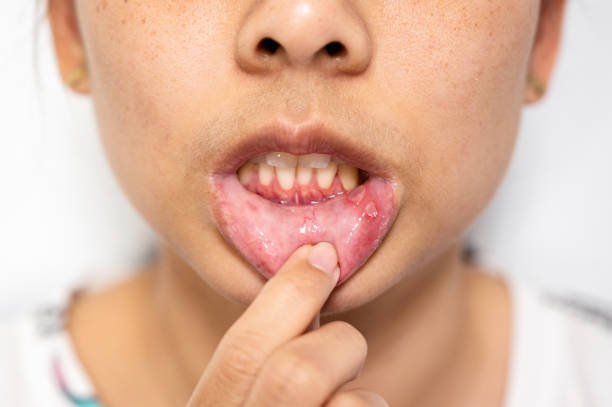
Condition: Mouth Ulcer